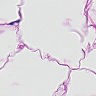
Metastatic tissue present: no